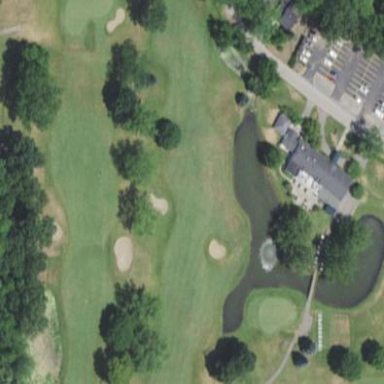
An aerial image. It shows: Scenic golf fairway.